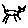
Label: cat